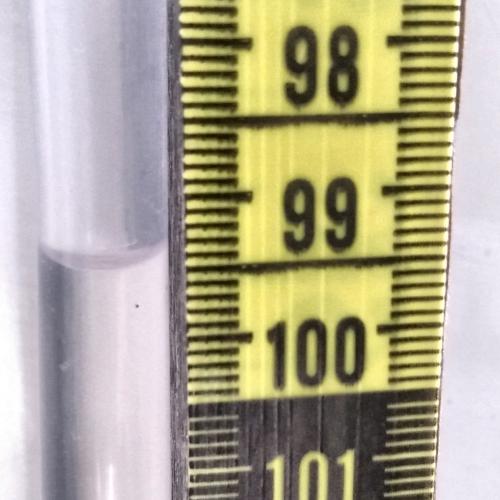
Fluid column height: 99.4 cm